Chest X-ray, AP view. Patient: 29 years old, sex F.
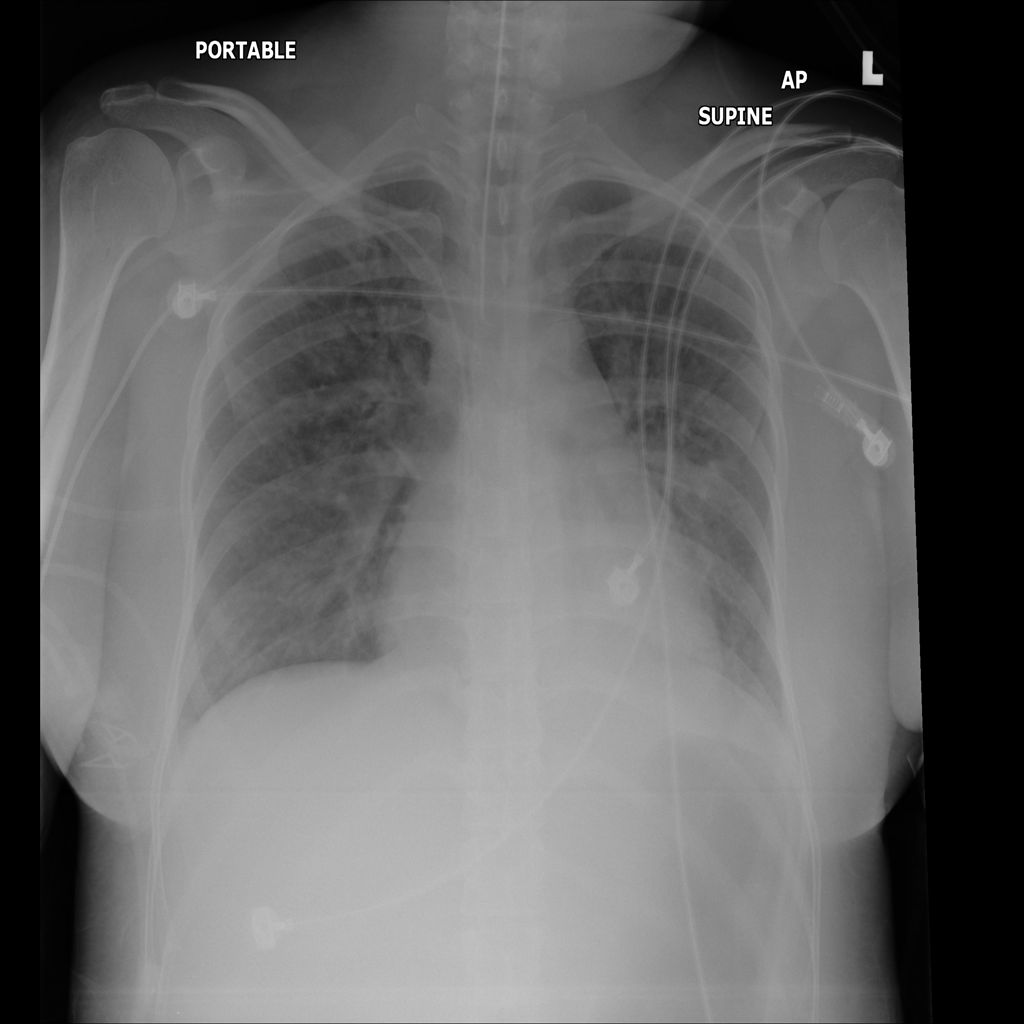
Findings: Atelectasis